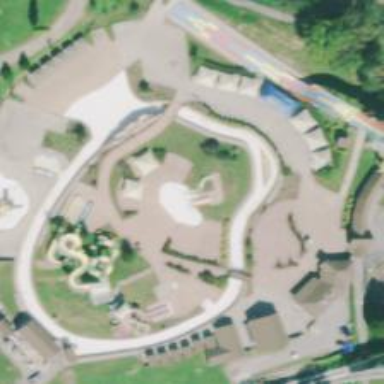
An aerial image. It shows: Water slide attraction.